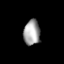
Tissue: lung
Cell type: Endothelial cells
Senescence score: 0.232
Nuclear area (px): 407
Mean DAPI intensity: 161.386